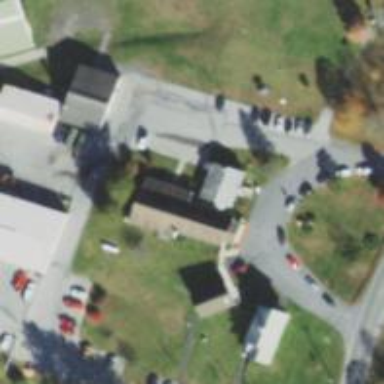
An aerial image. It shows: Government office.